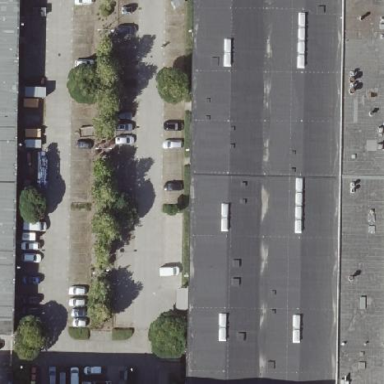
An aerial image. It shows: Office building.